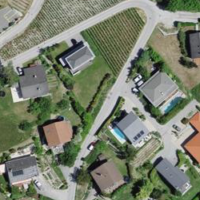
EUNIS habitat code: 55
Species observed at this site:
Potentilla recta
Sorbus aucuparia